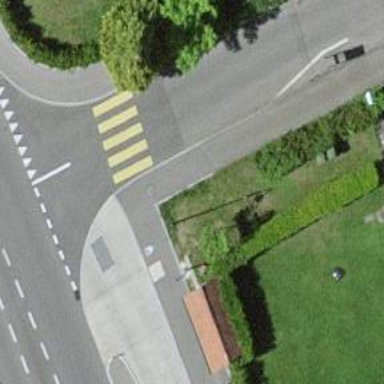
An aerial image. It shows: Uncontrolled zebra crossing.